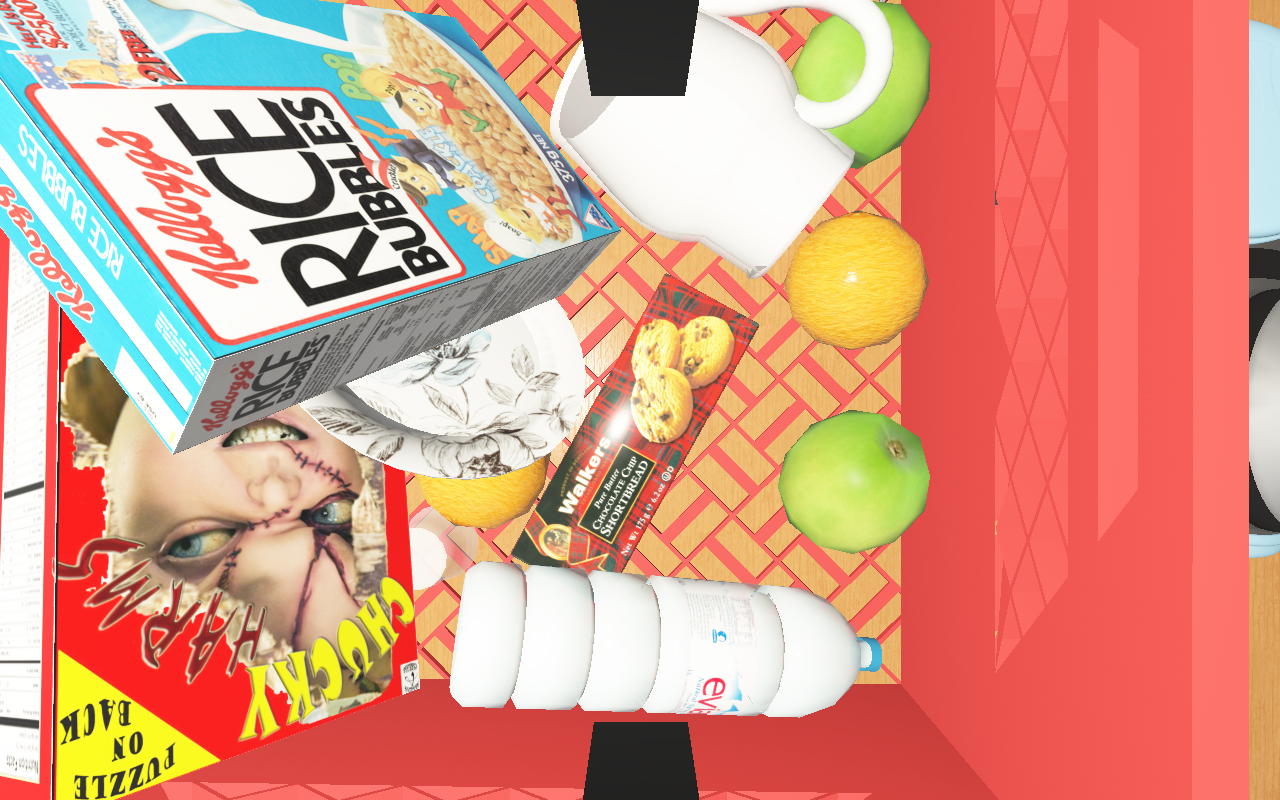
Objects in the scene:
carafe
water bottle
orange
orange
spoon
plate
glass
honey jar
jam jar
cereal box
cereal box
biscuit box